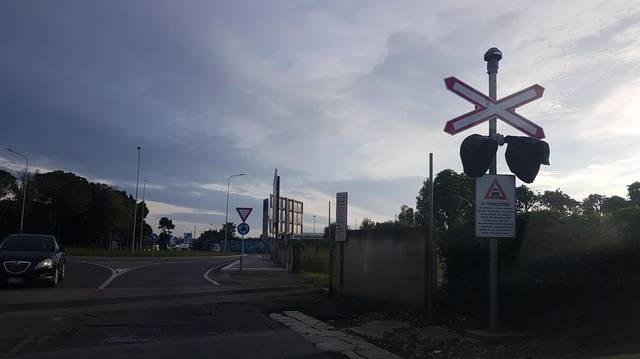
Region: Italy
Coordinates: 40.629, 17.947